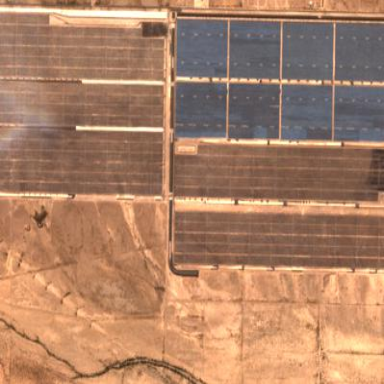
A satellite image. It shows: Solar power plant using photovoltaic technology.